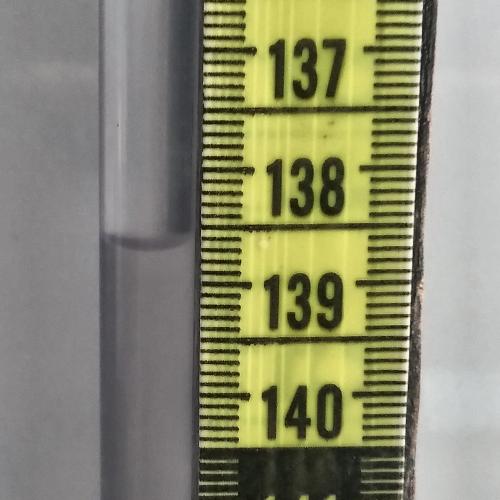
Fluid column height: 138.7 cm